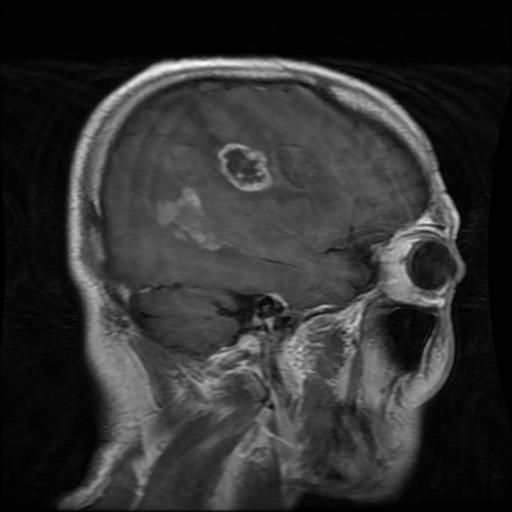
Label: glioma